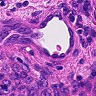
Metastatic tissue present: no